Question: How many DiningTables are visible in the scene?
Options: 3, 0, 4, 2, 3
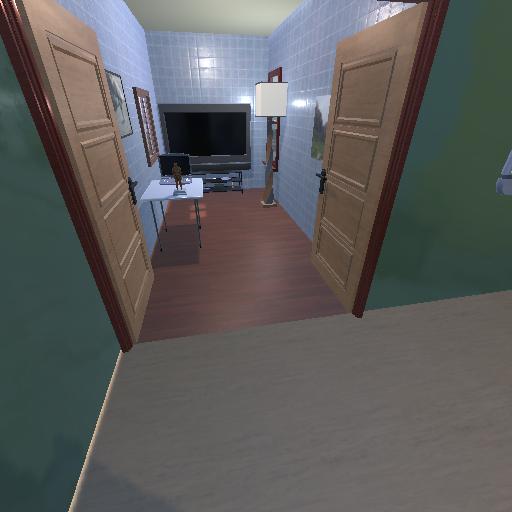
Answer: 3